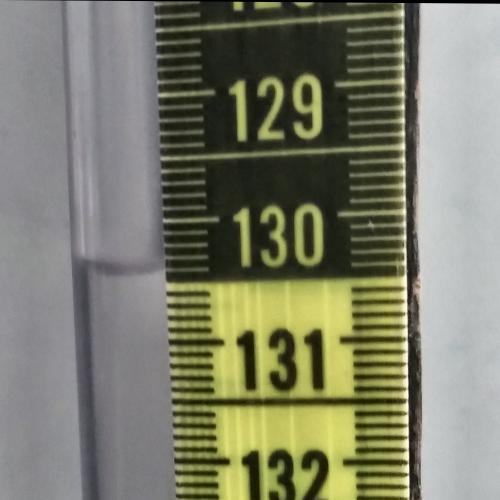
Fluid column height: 130.4 cm